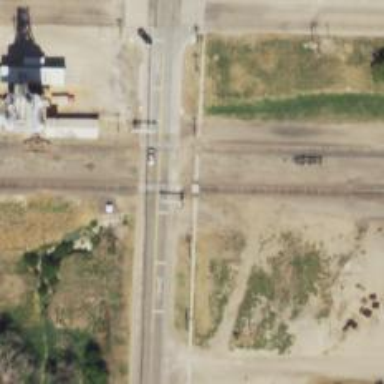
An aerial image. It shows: Railway level crossing.